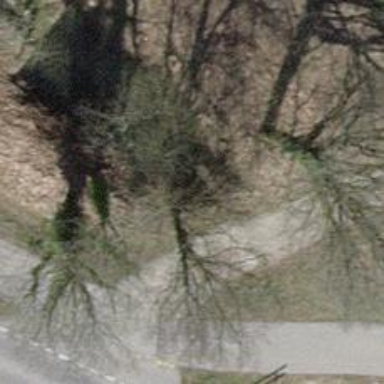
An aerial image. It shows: Culvert tunnel.